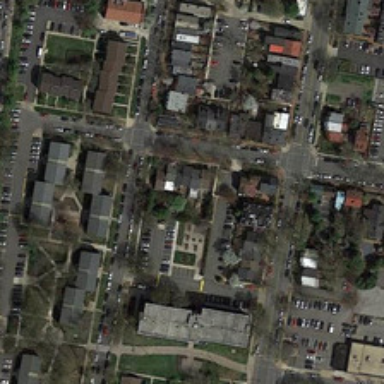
Many buildings and green trees are in a dense residential area .